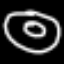
Label: donut